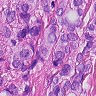
Metastatic tissue present: yes